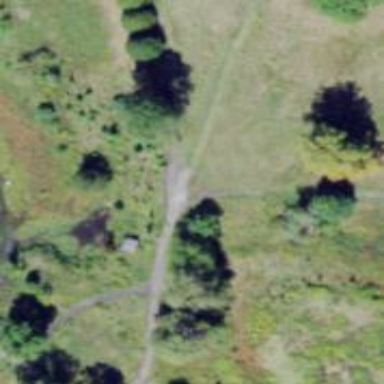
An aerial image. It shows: Path for golf carts.